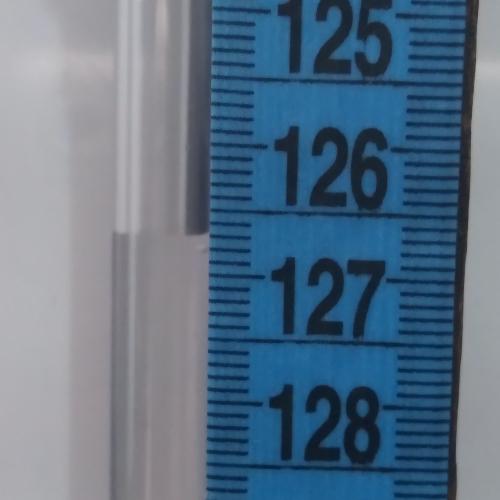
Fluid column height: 126.7 cm